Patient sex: M
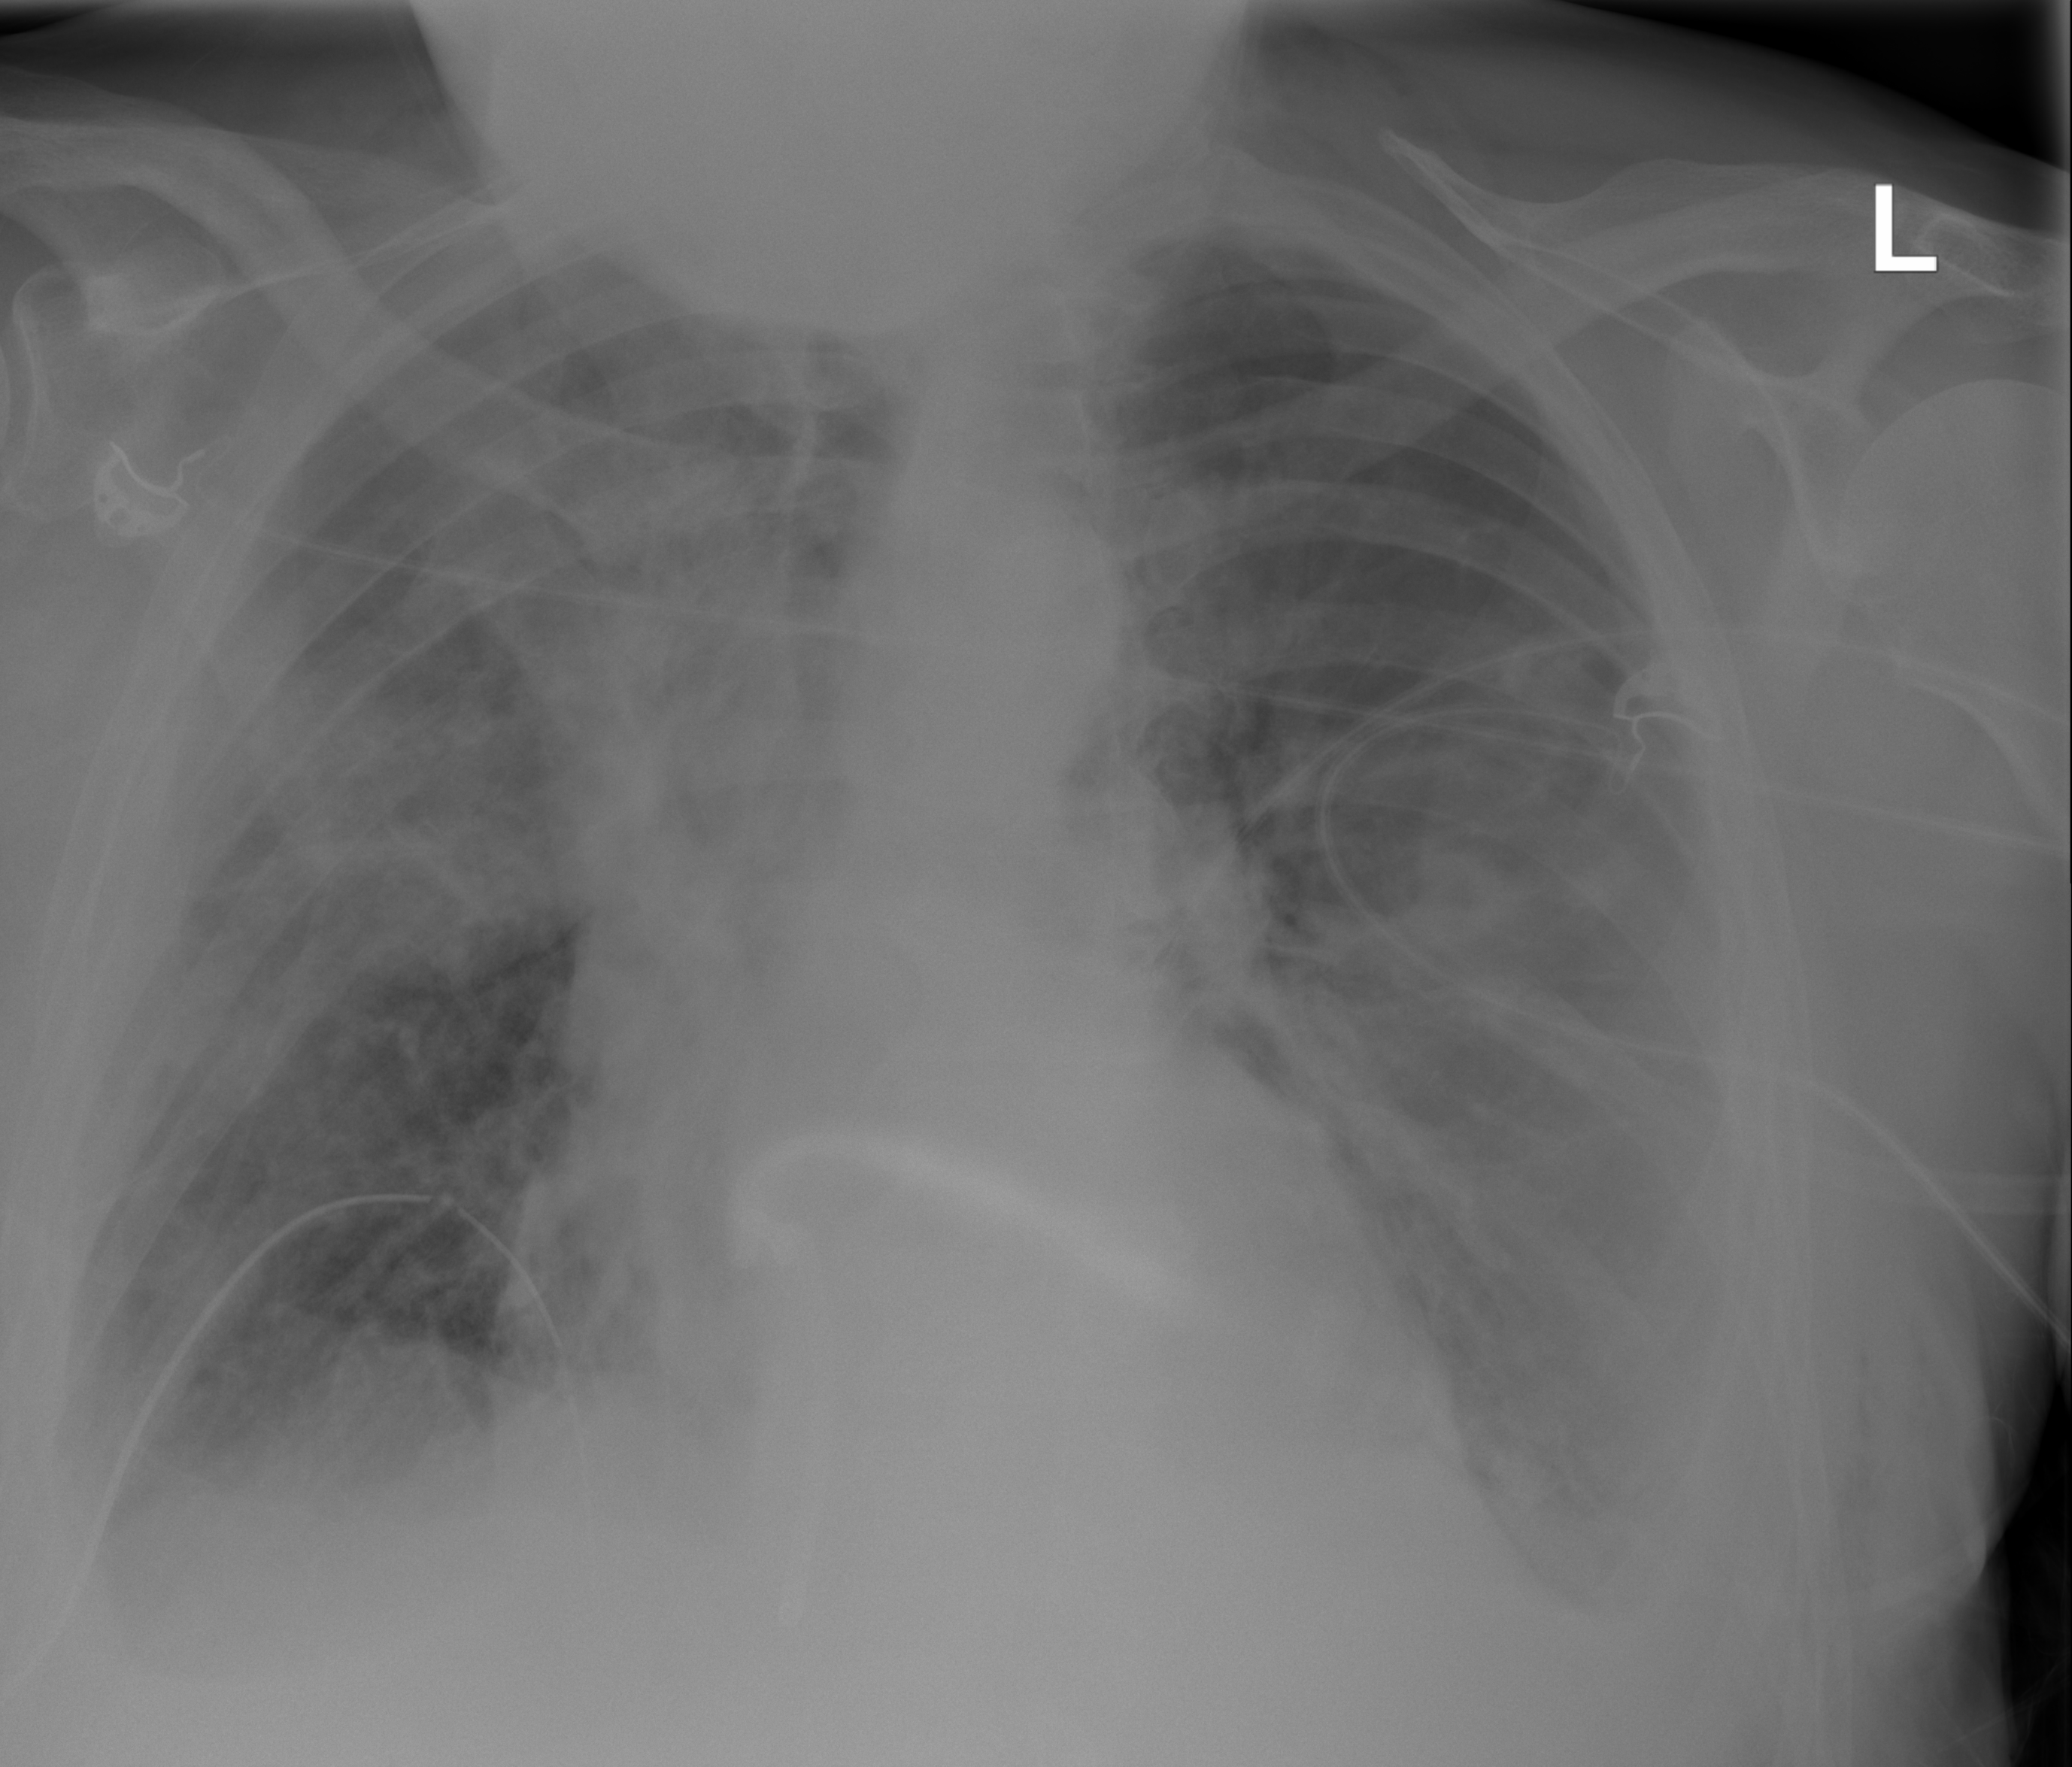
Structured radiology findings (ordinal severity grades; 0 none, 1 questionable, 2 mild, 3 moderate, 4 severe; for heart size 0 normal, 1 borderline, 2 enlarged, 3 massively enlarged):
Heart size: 1
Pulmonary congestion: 0
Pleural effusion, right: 2
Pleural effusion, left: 2
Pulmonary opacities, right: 2
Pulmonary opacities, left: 2
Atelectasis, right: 3
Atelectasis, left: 2